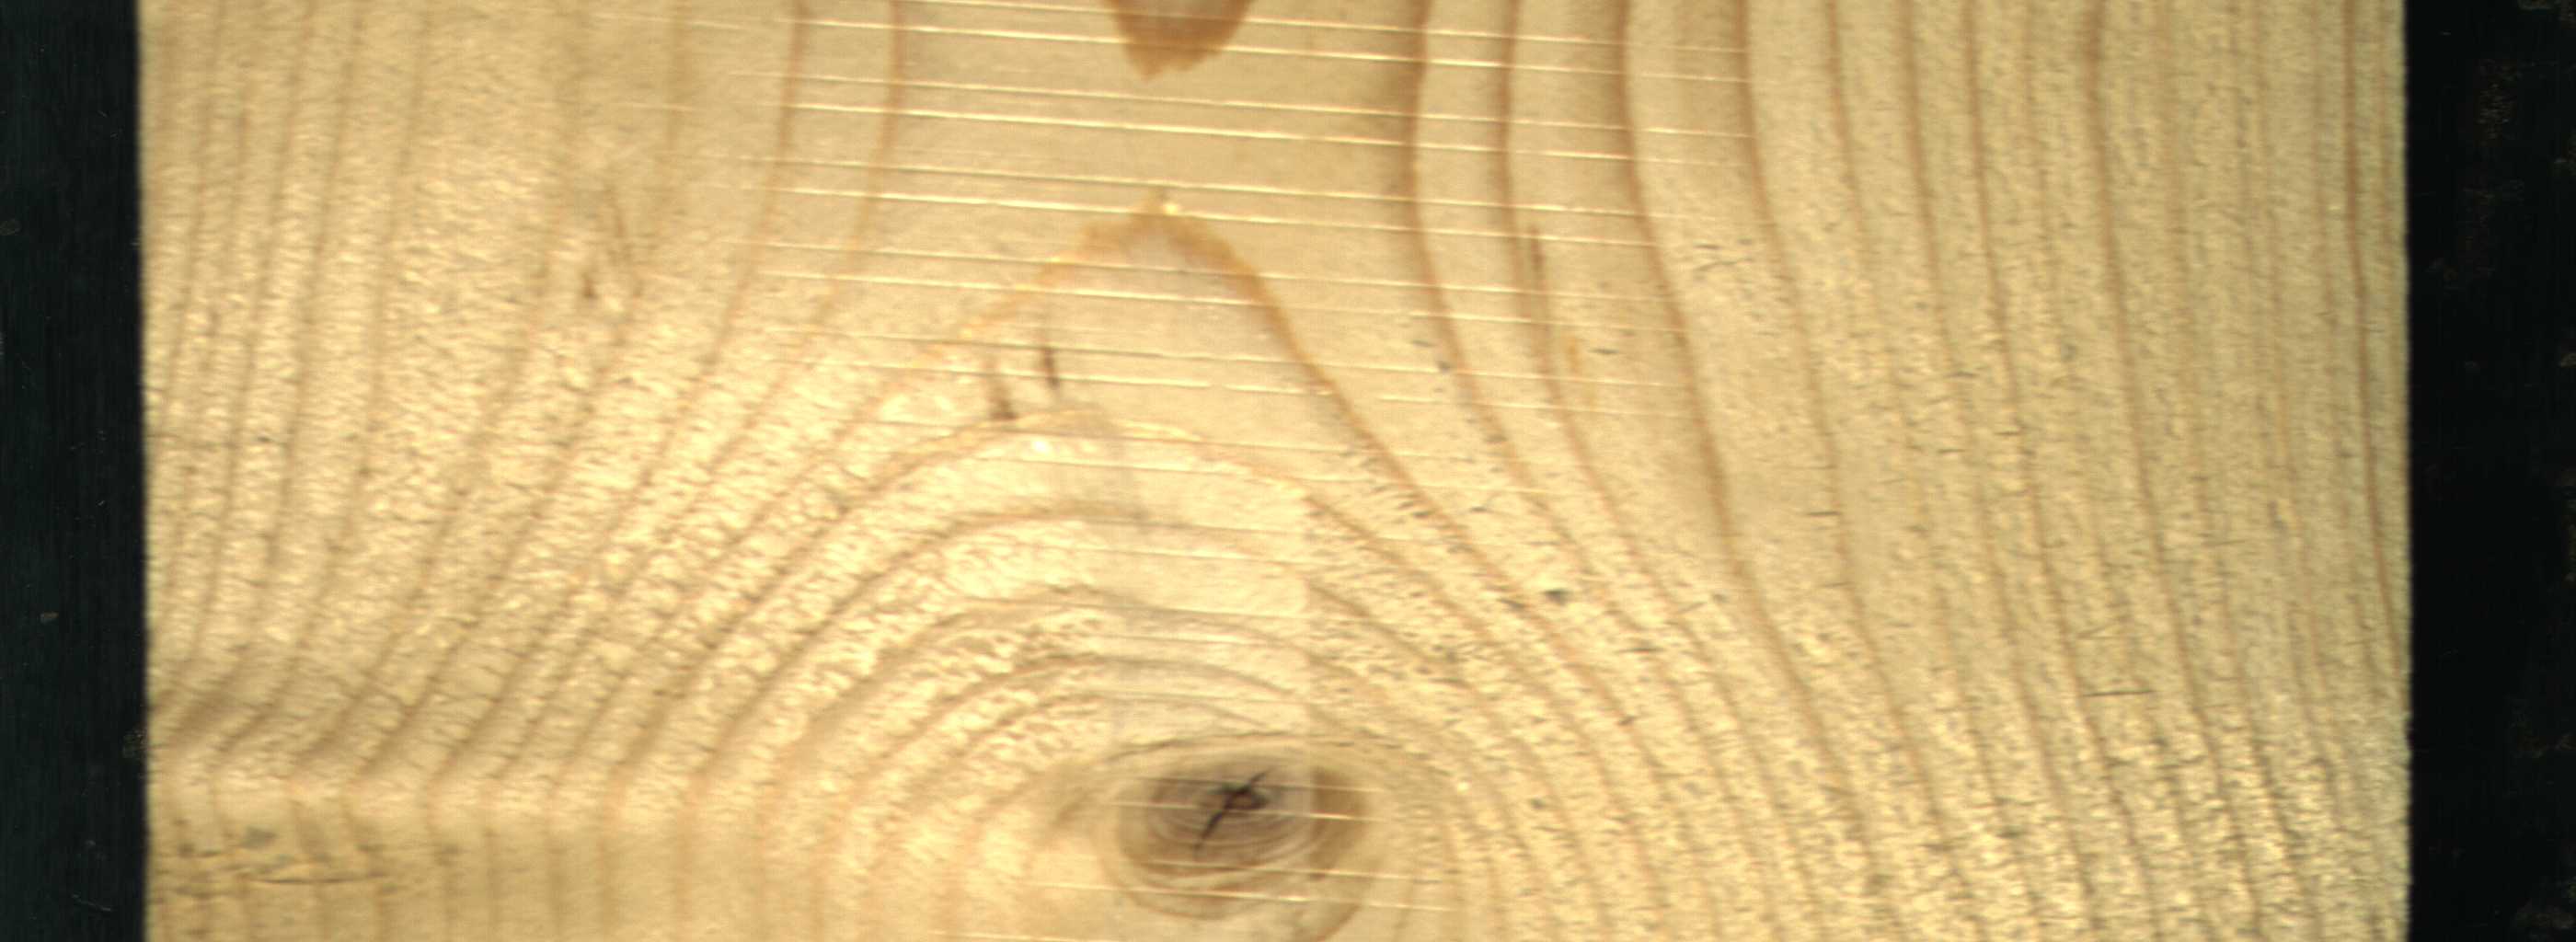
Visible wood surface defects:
knot_with_crack